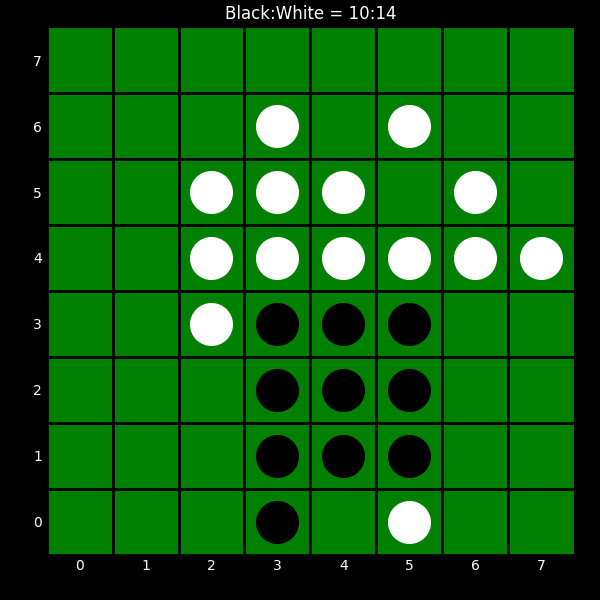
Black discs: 10
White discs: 14